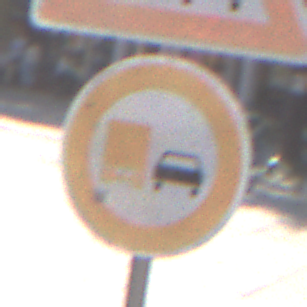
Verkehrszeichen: UeberholverbotKraftfahrzeuge
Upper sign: Stau
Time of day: MorningAfternoon
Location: Outdoor (Urban)
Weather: Clear
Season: NotSpecified
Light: Natural